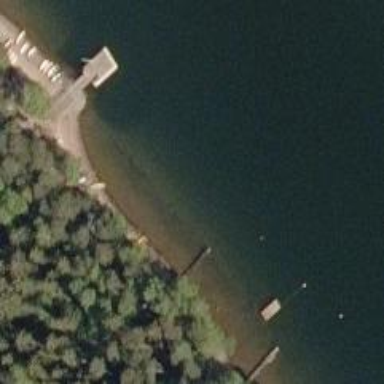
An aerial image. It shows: Man-made pier.